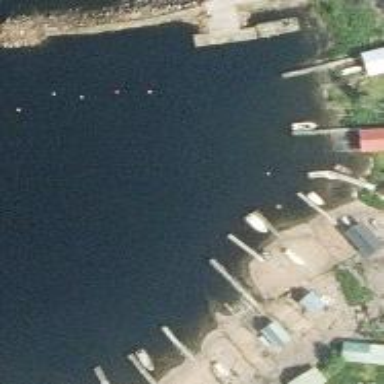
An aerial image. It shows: Marina on leisure land.